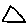
Label: triangle